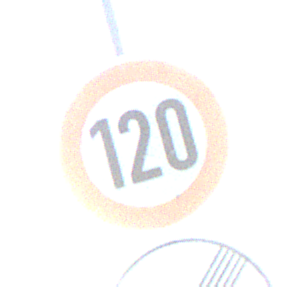
Verkehrszeichen: Geschwindigkeit120
Zusatzzeichen unten: EndeUeberholverbotKraftfahrzeuge
Umgebung: Outdoor, Nature
Tageszeit: SunriseSunset
Wetter: PartlyCloudy
Licht: Natural
Jahreszeit: NotSpecified
Kontrast: MediumContrast